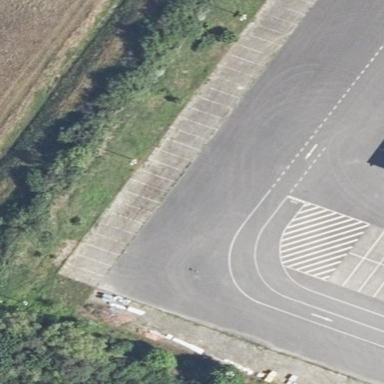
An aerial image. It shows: Parking area with surface.